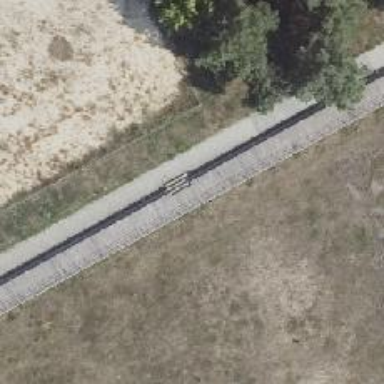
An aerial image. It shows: Footway on bridge.